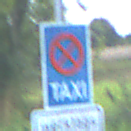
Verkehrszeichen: Taxenstand
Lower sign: ZeitangabenMitBeschraenkungAufWochentage7
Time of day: MorningAfternoon
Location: Outdoor (Nature)
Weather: PartlyCloudy
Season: NotSpecified
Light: Natural